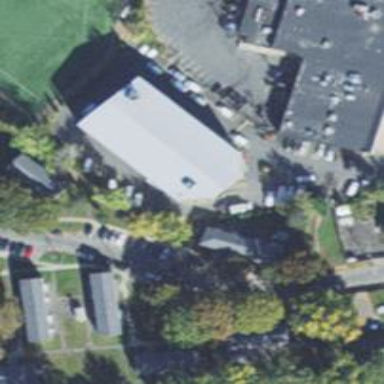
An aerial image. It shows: Office building that houses storage rental shop.